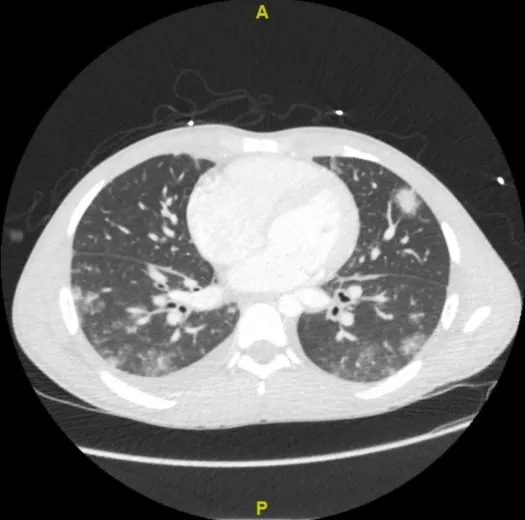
CT scan of the chest from Day 2 of the 1st hospitalization, showing diffuse ground-glass attenuation and consolidation of the lungs with lower lobe predominance.
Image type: radiology (ct)